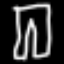
Label: pants